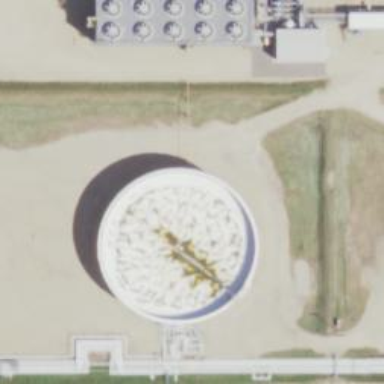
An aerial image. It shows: Building with storage tank.